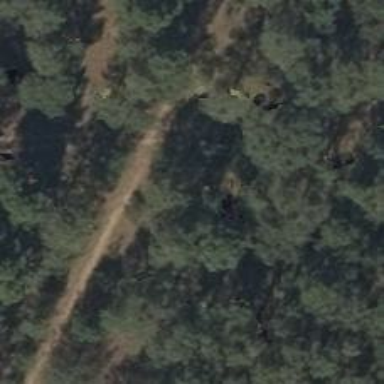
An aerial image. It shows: Abandoned railway with historical significance.